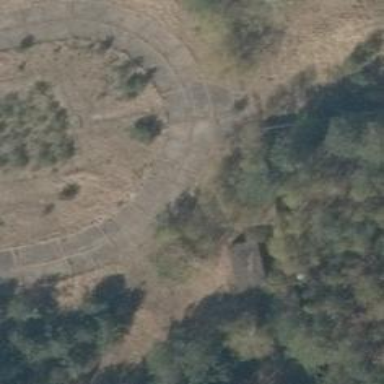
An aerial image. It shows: Concrete driveway serving as service road.